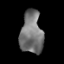
Tissue: lung
Cell type: Endothelial cells
Senescence score: 0.6904
Nuclear area (px): 925
Mean DAPI intensity: 117.098